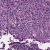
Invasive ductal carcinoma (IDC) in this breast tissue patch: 1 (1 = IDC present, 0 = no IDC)